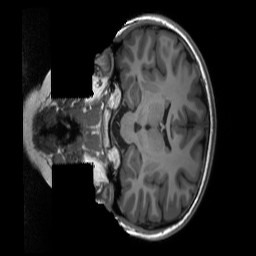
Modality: T1w
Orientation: coronal
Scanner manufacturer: siemens
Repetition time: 2.3 s
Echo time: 0.00229 s